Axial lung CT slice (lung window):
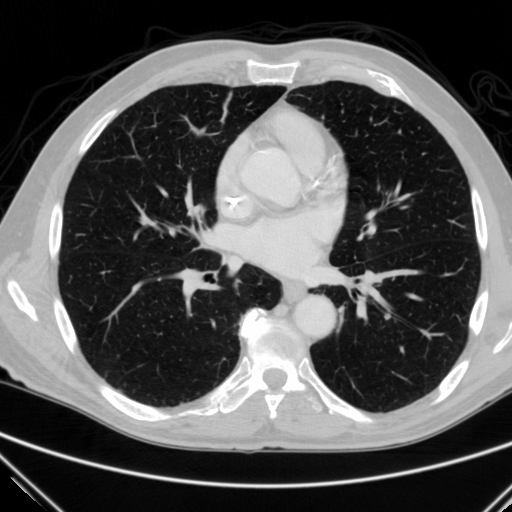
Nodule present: no